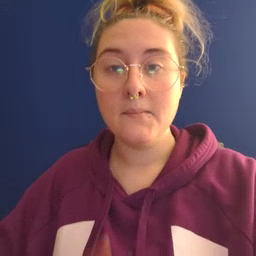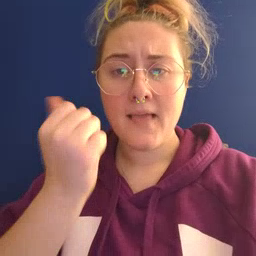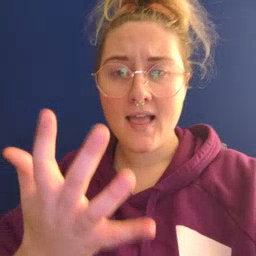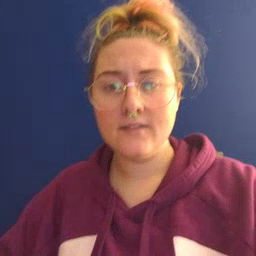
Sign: many